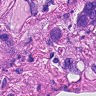
Metastatic tissue present: yes